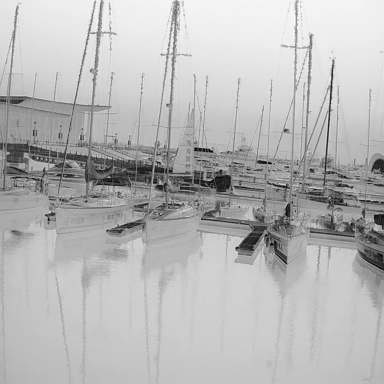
There are 14 objects shown in the infrared image, including 13 sailboats, and a canoe.